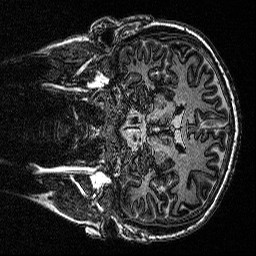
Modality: MP2RAGE
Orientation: coronal
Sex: male
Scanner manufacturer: siemens
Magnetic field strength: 3 T
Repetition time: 5 s
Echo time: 0.00292 s